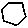
Label: hexagon